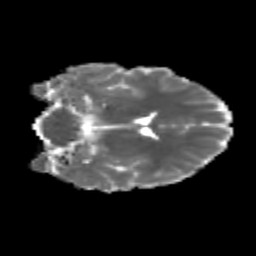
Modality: MD
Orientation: coronal
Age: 19
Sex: female
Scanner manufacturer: siemens
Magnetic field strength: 3 T
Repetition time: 3.5 s
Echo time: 0.113 s